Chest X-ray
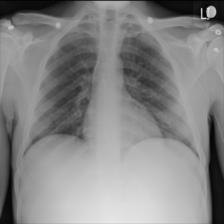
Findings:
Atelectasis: negative
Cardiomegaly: negative
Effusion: negative
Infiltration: negative
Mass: negative
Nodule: negative
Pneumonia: negative
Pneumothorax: negative
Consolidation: negative
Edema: negative
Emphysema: negative
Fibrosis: negative
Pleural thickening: negative
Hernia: negative